如图, $N$ 是线段 $AB$ 上一点, $AC \perp AB$, $BD \perp AB$, $NM \perp AB$, 连接 $CM$ 并延长交 $AB$ 于点 $P$, 连接 $DM$ 并延长交 $AB$ 于点 $Q$。已知 $AB = 4$, $AC = 3$, $BD = 2$, $MN = 1$, $PN = 1.2$, 那么 $QN = $ \underline{\qquad}.
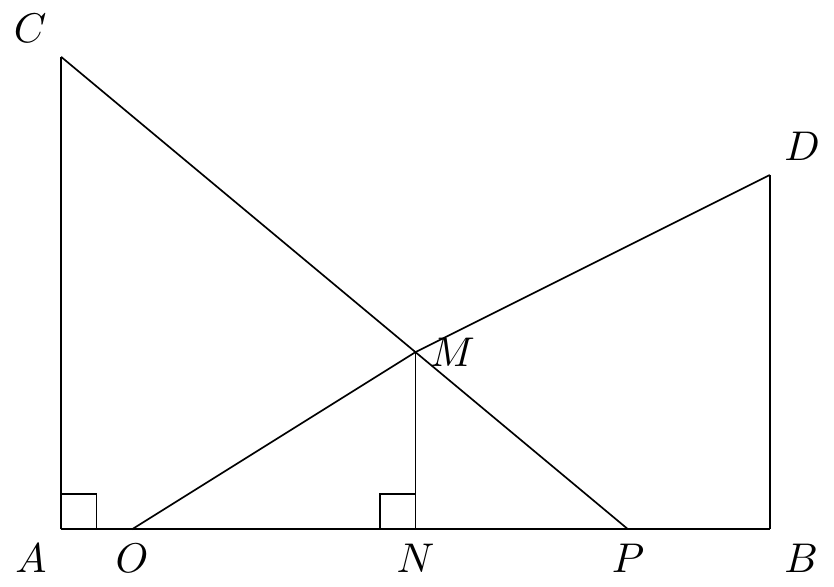
【解答】
解：$\because AC \perp AB$, $NM \perp AB$

$\angle CAP = \angle MNP = 90^\circ$

$\angle MPN = \angle CPA$

$\triangle MNP \sim \triangle CAP$

$\dfrac{PN}{PA} = \dfrac{MN}{CA}$

$\because AC = 3$, $MN = 1$, $PN = 1.2$

$\dfrac{1.2}{PA} = \dfrac{1}{3}$

$PA = 3.6$, $PB = AB - PA = 0.4$, $NB = NP + PB = 1.6$

设 $QN = x$, 则 $QB = x + 1.6$

$\because BD \perp AB$, $NM \perp AB$

$\angle MNG = \angle DBQ = 90^\circ$

$\angle DQB = \angle MQN$

$\triangle MNG \sim \triangle DBQ$

$\dfrac{MN}{DB} = \dfrac{QN}{QB}$

$\because BD = 2$, $MN = 1$

$\dfrac{1}{2} = \dfrac{x}{x + 1.6}$

解得：$x = 1.6$

即 $QN = 1.6$

故答案为：1.6